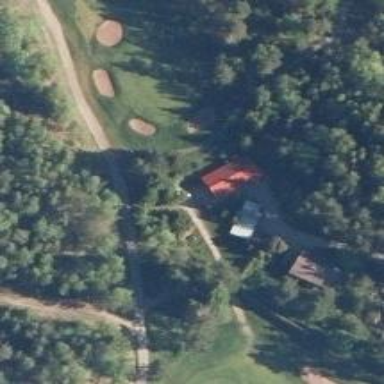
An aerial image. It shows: Footway that serves as golf path.